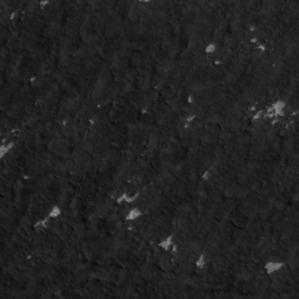
Label: non_frost